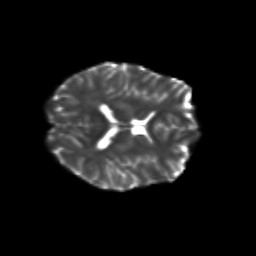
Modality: T2w
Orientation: axial
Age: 24
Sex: female
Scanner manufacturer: siemens
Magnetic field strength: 3 T
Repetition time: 3.5 s
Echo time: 0.113 s